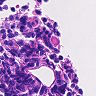
Metastatic tissue present: no